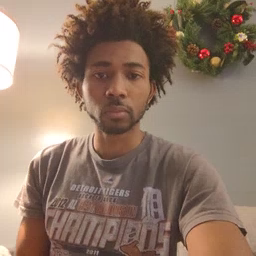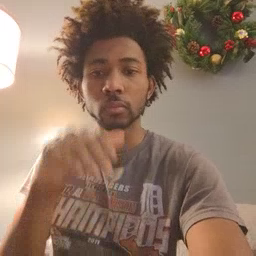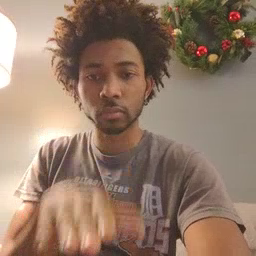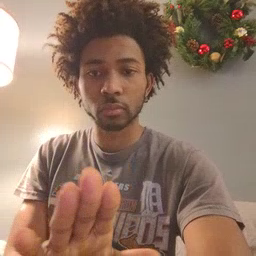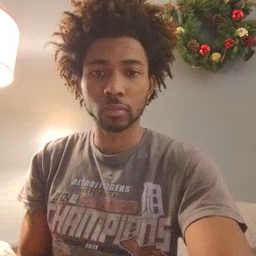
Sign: into